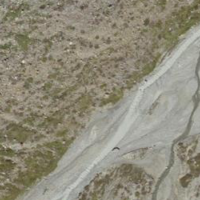
EUNIS habitat code: 47
Species observed at this site:
Colias croceus